Interaction volume radius: 5 \u00c5
Interaction volume height: 50 \u00c5
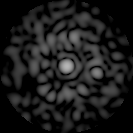
Disorder parameter: 0.8124